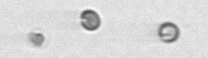
Label: Thalassiosira_sp_aff_mala